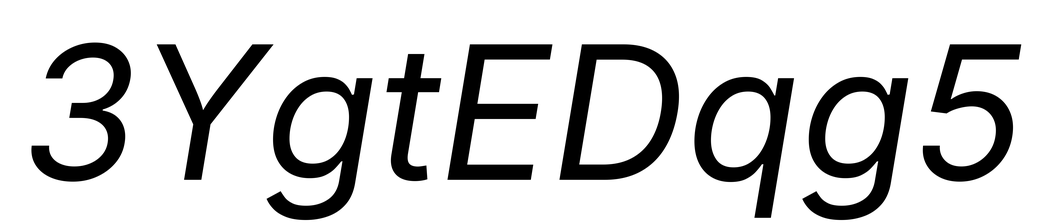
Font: Inter-Italic_Italic